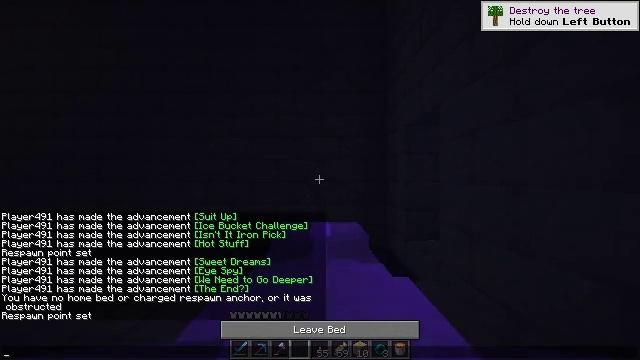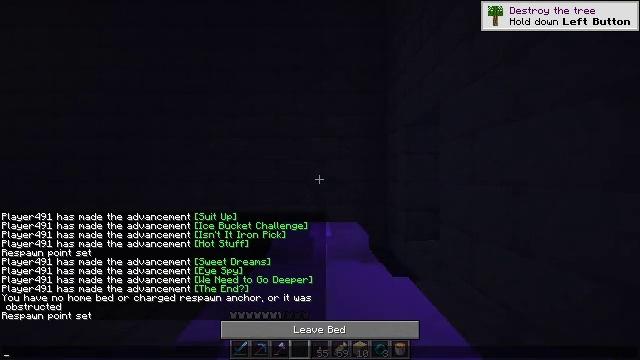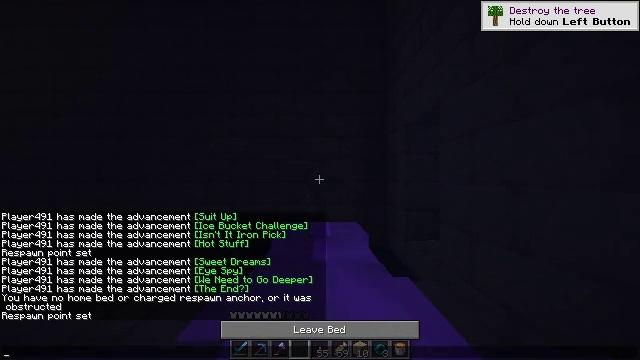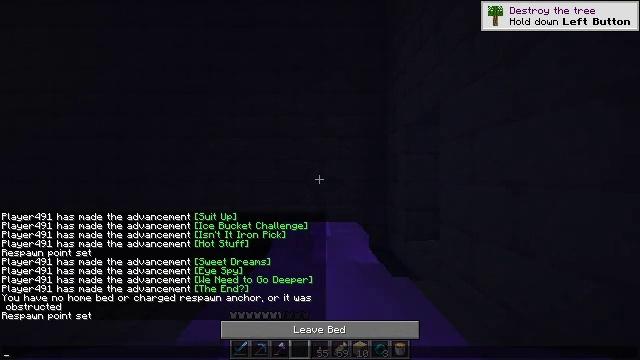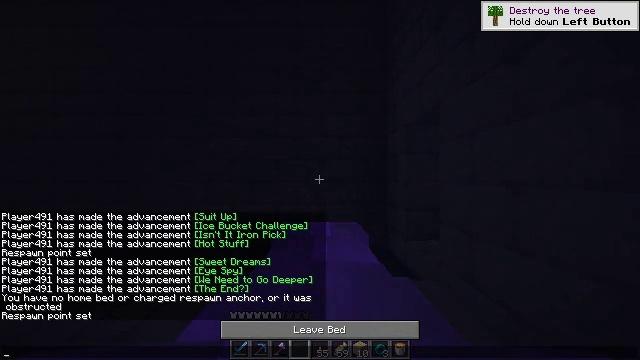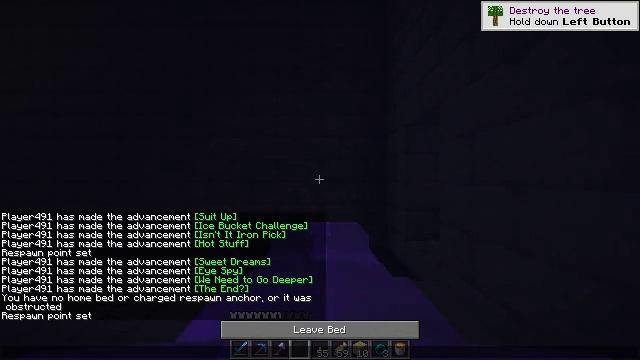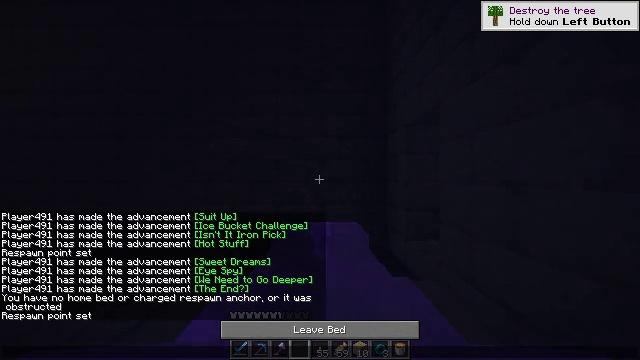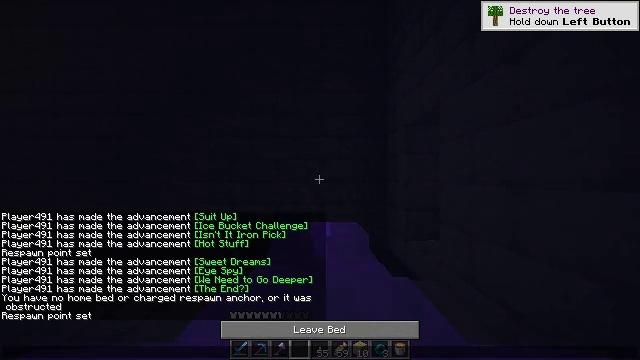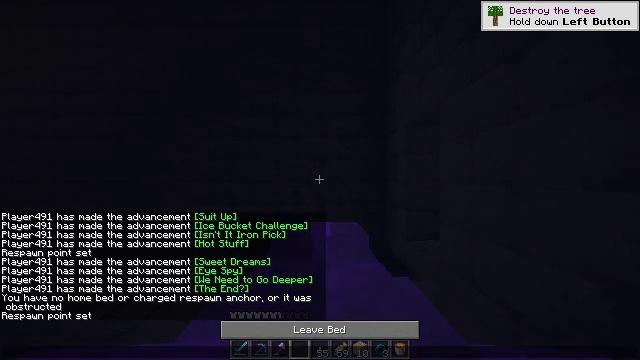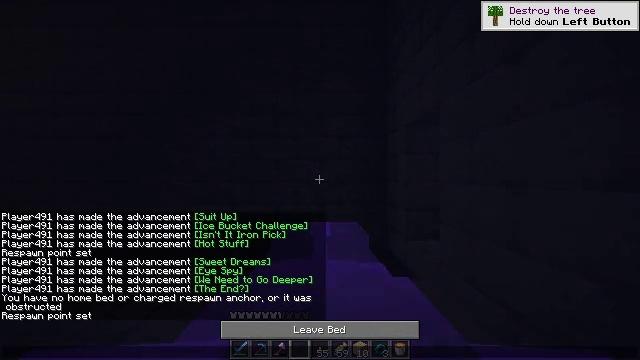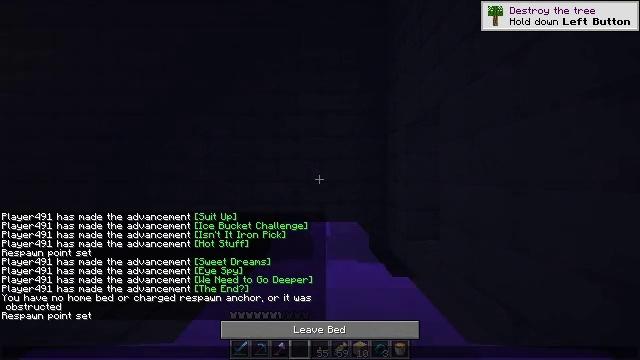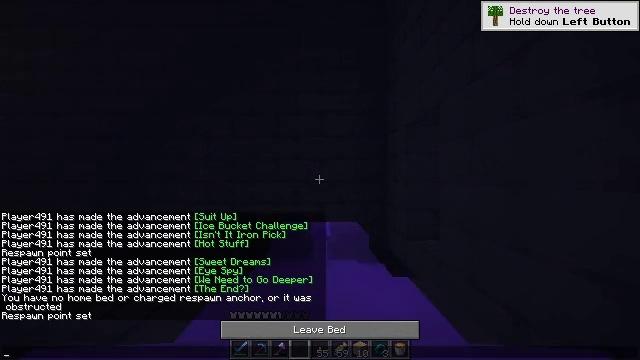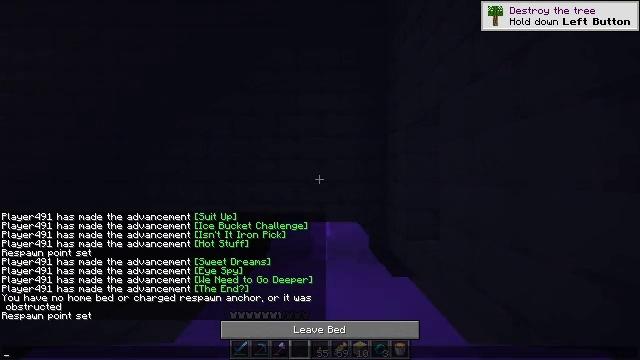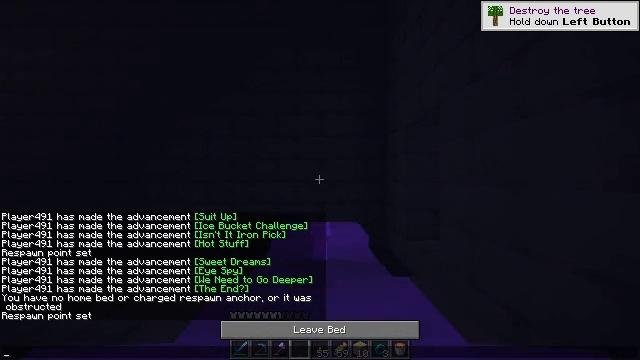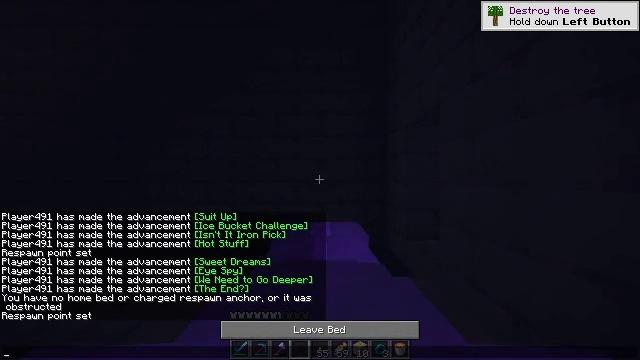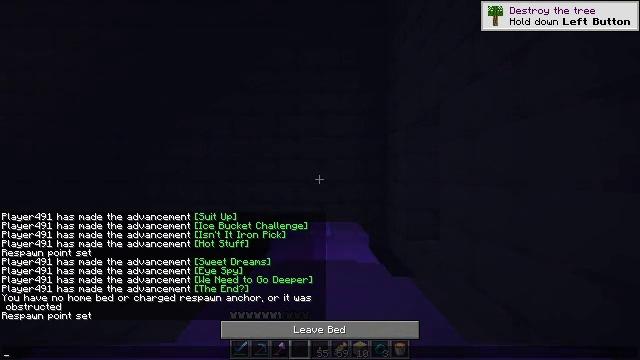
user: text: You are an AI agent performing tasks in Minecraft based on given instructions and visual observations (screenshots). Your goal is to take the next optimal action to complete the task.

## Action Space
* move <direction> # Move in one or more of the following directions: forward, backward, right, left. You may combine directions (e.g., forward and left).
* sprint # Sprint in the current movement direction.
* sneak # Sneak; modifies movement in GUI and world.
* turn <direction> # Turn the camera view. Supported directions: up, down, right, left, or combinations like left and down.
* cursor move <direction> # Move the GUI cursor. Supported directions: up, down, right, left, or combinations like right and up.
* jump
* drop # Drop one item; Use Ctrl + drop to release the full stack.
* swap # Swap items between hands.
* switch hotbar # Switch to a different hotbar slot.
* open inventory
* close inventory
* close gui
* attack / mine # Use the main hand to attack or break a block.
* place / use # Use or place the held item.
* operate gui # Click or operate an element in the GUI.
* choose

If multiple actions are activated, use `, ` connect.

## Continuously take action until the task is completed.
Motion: motion action
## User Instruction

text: Gather the black bed from your house.
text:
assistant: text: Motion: no_op
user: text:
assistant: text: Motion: no_op
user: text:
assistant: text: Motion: no_op
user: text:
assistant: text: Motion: no_op
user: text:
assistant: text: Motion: no_op
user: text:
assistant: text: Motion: no_op
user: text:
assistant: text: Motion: no_op
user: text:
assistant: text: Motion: no_op
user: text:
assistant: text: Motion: no_op
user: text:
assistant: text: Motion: no_op
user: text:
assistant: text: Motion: no_op
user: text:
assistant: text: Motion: no_op
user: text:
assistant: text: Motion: no_op
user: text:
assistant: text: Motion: no_op
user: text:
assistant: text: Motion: no_op
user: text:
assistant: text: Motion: no_op
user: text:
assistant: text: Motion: no_op
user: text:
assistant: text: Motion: no_op
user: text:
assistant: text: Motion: no_op
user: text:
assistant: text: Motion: no_op
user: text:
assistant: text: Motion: no_op
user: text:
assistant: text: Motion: no_op
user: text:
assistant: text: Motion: no_op
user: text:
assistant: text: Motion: no_op
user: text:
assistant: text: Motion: no_op
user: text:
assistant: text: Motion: no_op
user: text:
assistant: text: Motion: no_op
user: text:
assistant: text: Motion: no_op
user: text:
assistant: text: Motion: no_op
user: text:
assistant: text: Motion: no_op